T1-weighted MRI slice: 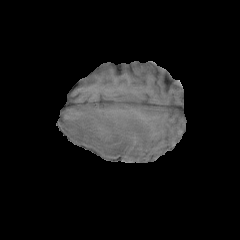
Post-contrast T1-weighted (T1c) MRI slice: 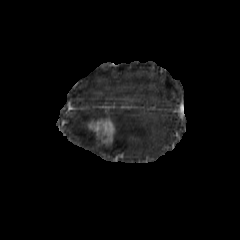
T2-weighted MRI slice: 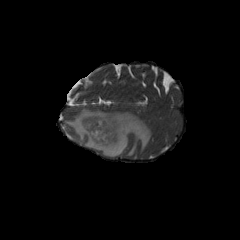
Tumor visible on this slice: yes